Question: Find the horizontal coordinate of the first time the ball hits the ground. The result is rounded down to the nearest integer
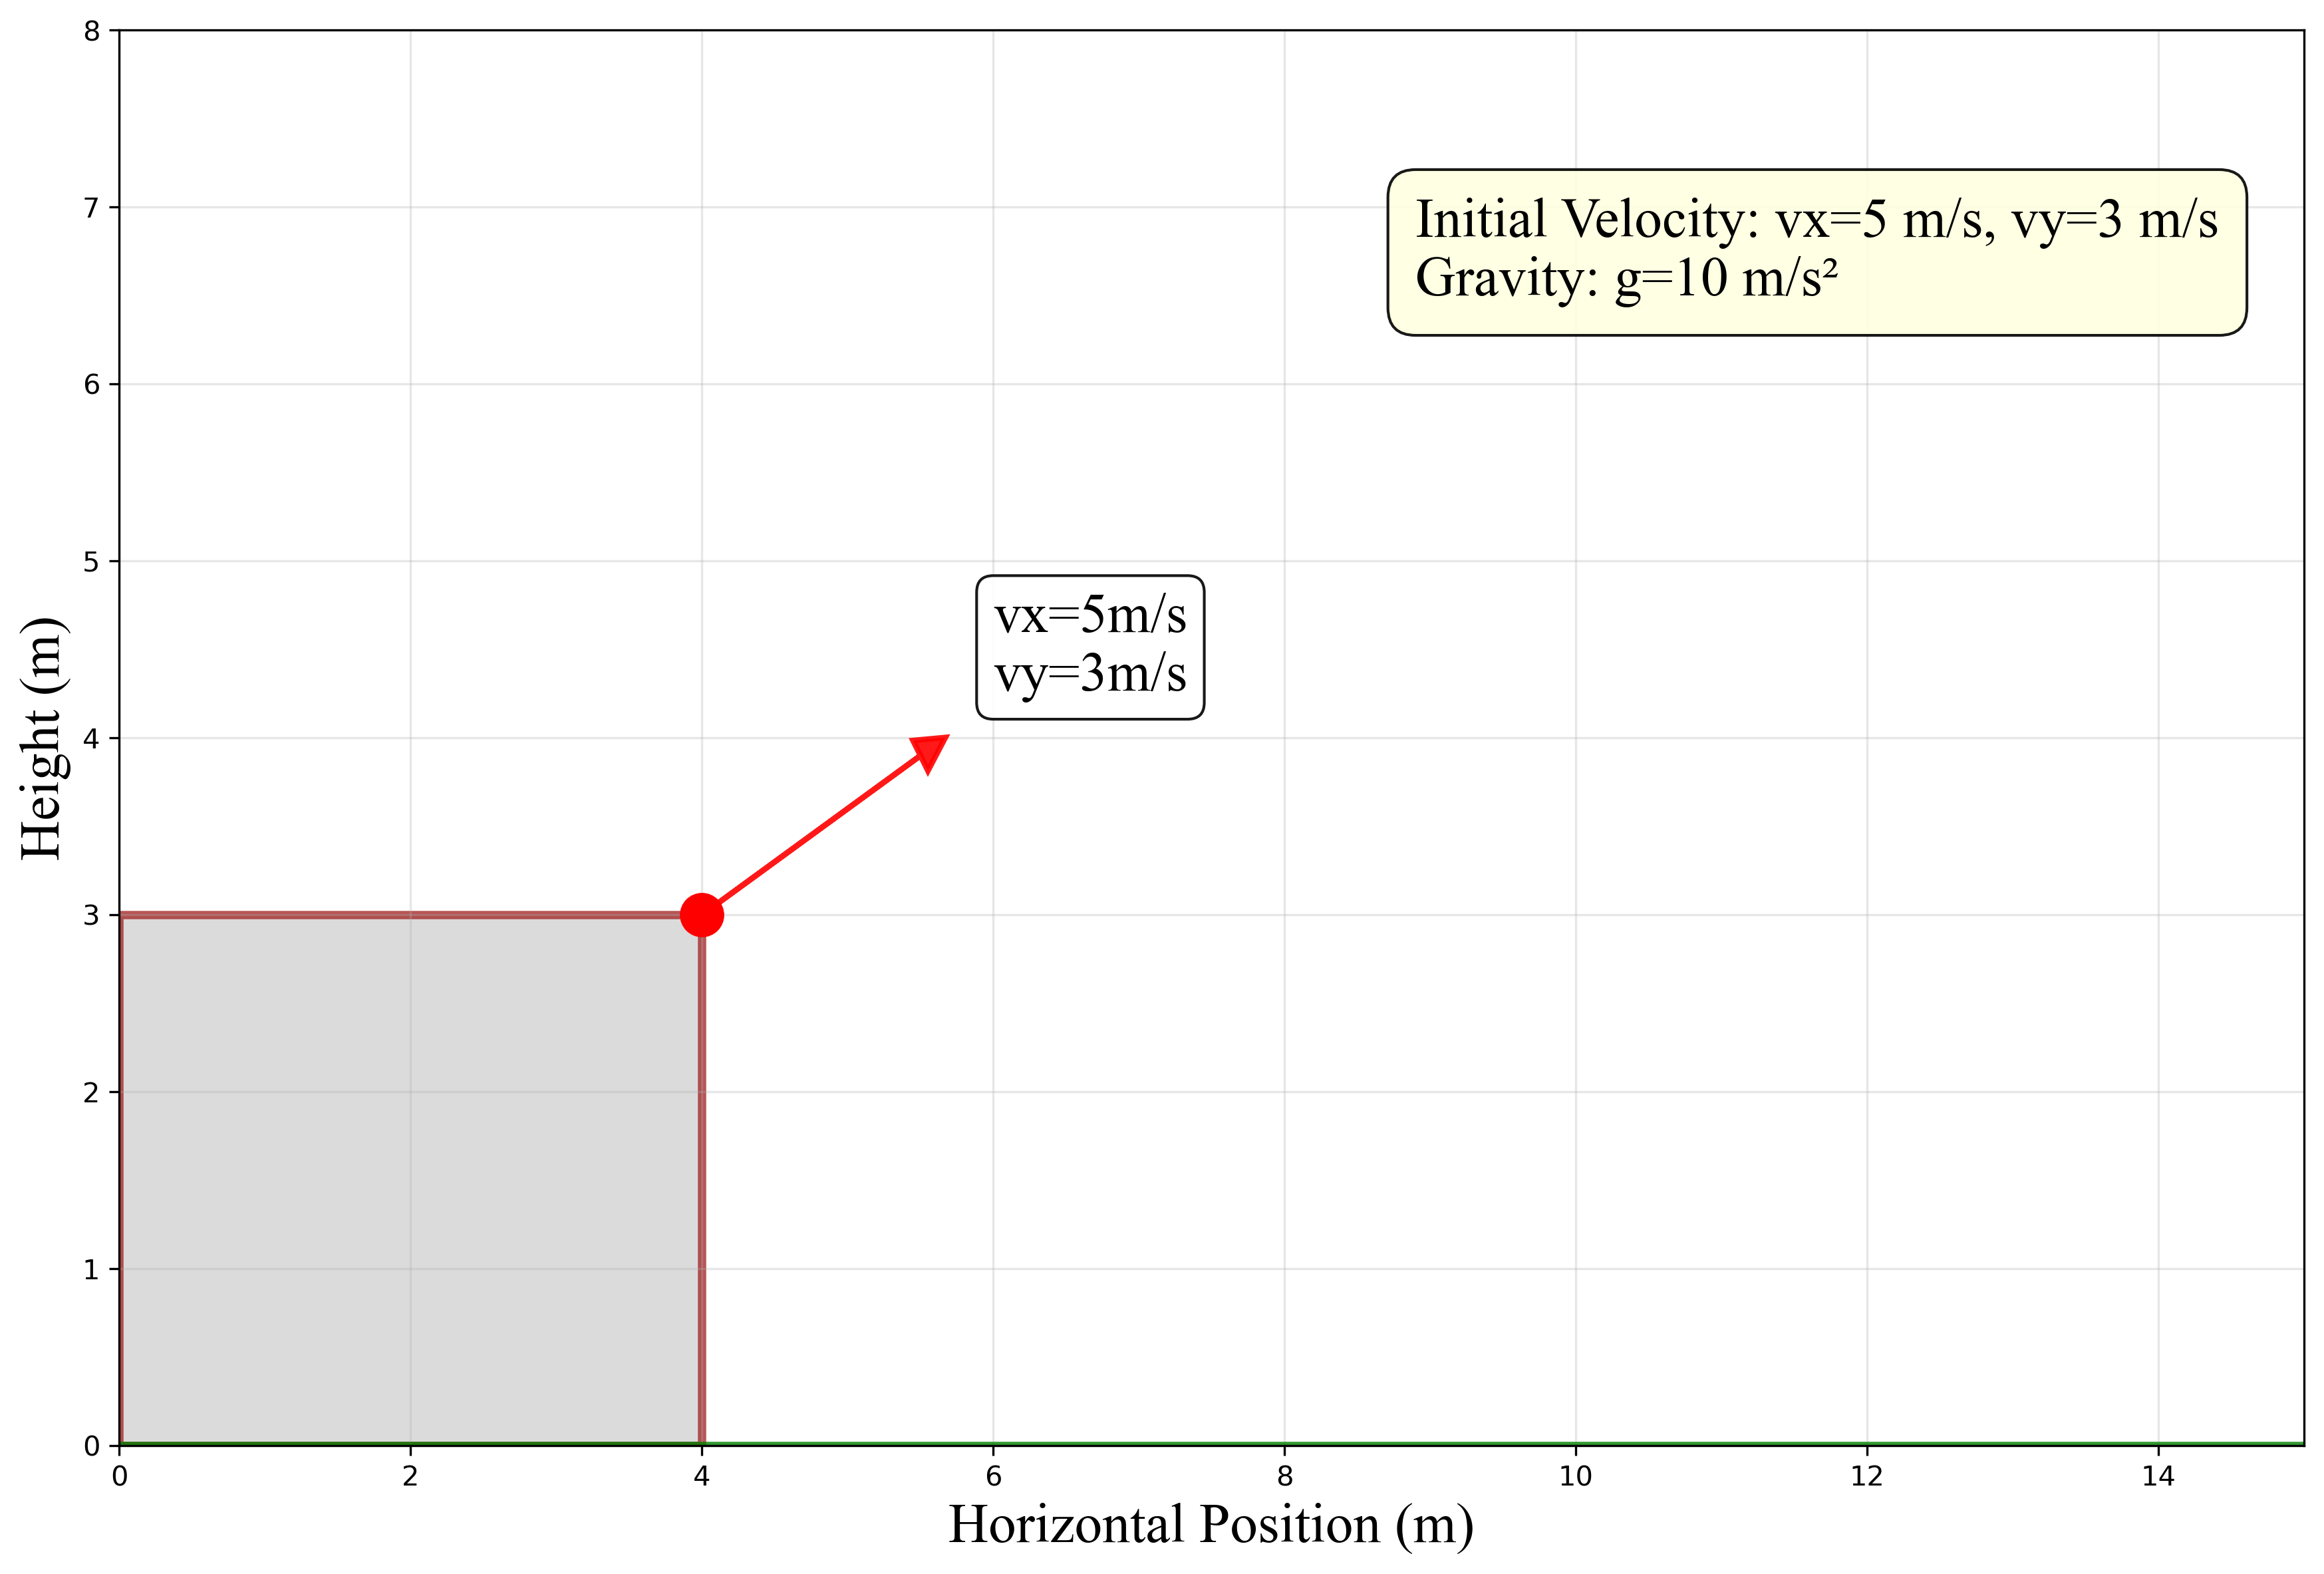
Answer: 9